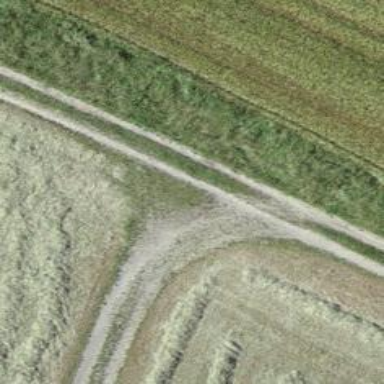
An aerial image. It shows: Track road with grade3 tracktype.